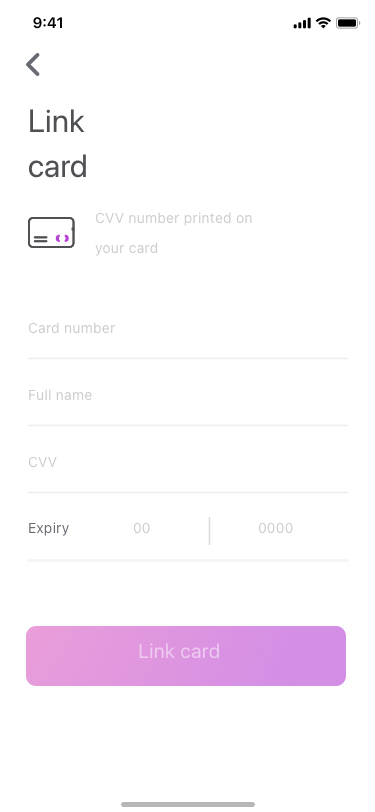
Text in this UI design:
CVV number printed on your card
Card number
Full name
00
0000
Expiry
CVV
Link card
Link
card